Here is the time-frequency (STFT) view of a rotor kit's vibration measurement. Determine the machine's mechanical condition. Answer with exactly one of: normal, misalignment, unbalance, looseness.
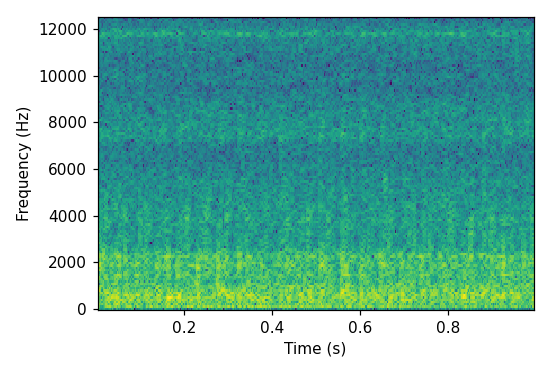
Answer: looseness